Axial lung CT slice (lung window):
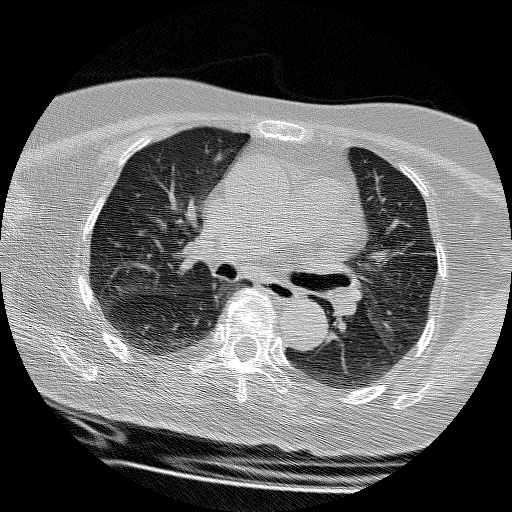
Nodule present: no